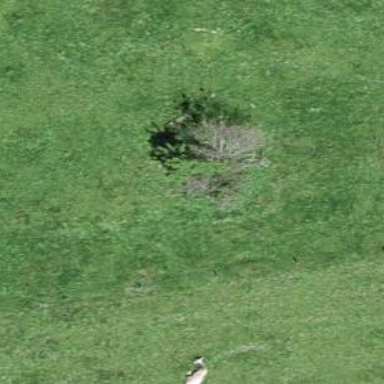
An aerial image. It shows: Evergreen tree with needle-leaved leaves.